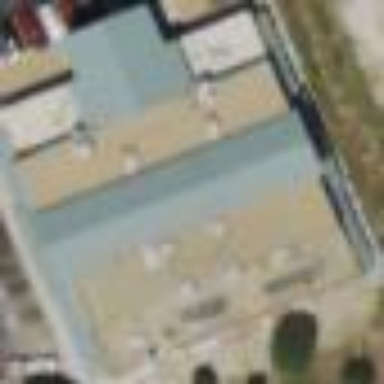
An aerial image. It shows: College building that serves as school.